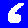
Digit: 6